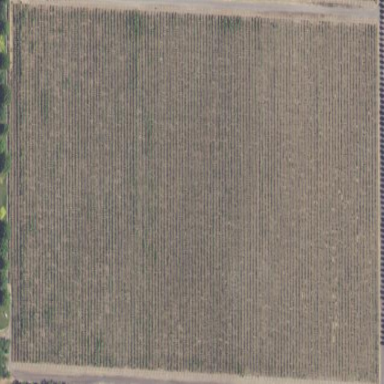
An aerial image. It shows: Vineyard growing grapes.